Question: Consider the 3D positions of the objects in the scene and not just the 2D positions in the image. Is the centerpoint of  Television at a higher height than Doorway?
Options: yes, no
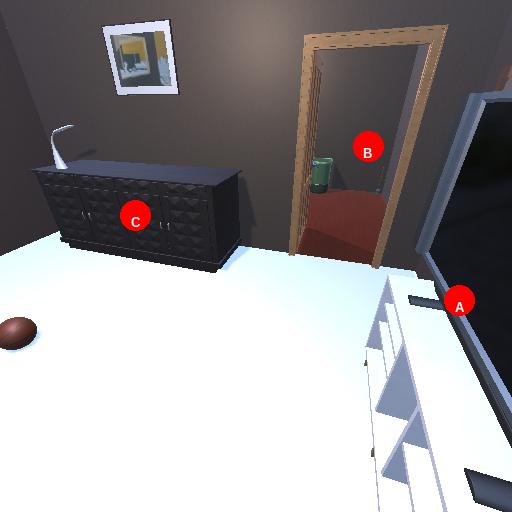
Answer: yes